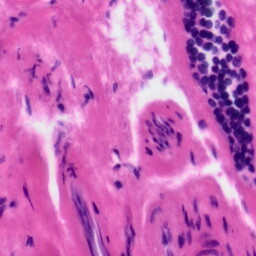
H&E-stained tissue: Tonsil